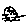
Label: cat